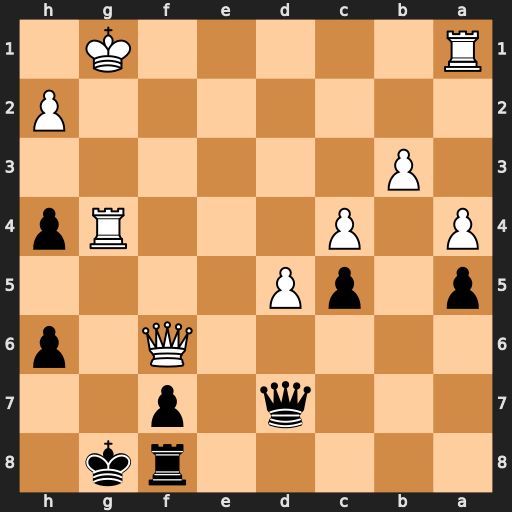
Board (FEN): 5rk1/3q1p2/5Q1p/p1pP4/P1P3Rp/1P6/7P/R5K1
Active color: b
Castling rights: -
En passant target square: -
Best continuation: Qxg4+ Kf2 Re8 Rg1 Re2+ Kf1 Re1+ Kxe1 Qxg1+ Ke2 Qxh2+